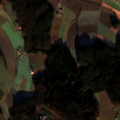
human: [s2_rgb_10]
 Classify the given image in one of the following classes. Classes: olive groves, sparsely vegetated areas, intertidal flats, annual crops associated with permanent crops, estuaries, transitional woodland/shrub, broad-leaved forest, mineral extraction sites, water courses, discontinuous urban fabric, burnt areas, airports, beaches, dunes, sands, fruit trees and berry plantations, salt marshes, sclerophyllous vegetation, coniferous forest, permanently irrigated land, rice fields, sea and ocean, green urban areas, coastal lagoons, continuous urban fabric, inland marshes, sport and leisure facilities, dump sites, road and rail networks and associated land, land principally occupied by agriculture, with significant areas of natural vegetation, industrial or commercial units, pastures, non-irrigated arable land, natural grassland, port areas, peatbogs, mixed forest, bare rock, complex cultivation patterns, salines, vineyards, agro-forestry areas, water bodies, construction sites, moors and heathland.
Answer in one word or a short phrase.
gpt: non-irrigated arable land, mixed forest